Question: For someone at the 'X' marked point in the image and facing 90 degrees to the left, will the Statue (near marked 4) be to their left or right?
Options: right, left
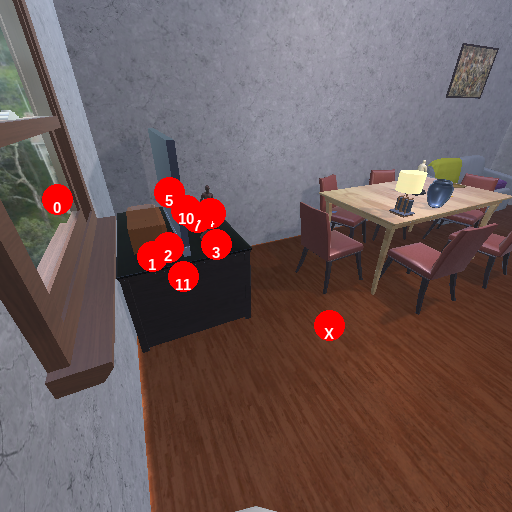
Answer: right